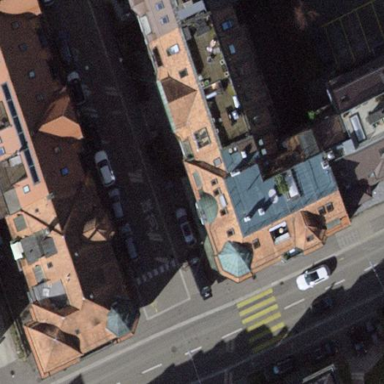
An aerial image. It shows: Image showing building with apartments.